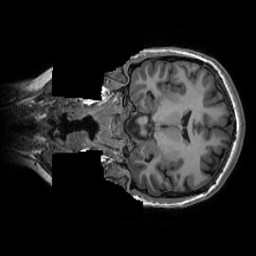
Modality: T1w
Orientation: coronal
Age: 23
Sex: female
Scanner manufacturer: ge
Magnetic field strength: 3 T
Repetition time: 0.007348 s
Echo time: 0.003036 s